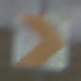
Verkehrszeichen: RichtungstafelnInKurvenKleinLinks
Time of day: SunriseSunset
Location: Outdoor (RoadRail)
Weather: PartlyCloudy
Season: NotSpecified
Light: Natural